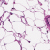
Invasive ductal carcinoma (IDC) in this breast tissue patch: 0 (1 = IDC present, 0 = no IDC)